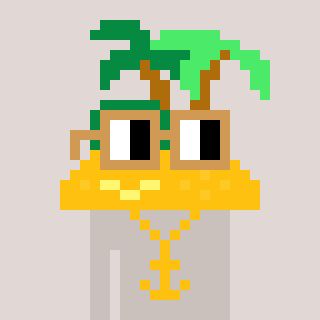
a pixel art character with square brown glasses, a island-shaped head and a foggrey-colored body on a warm background